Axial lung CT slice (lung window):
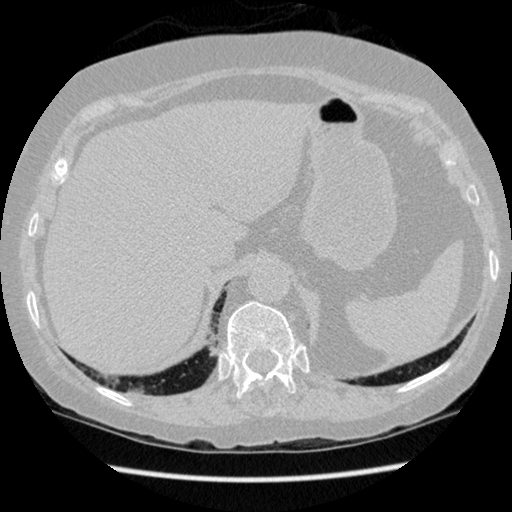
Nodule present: no